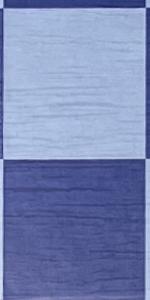
Label: Empty